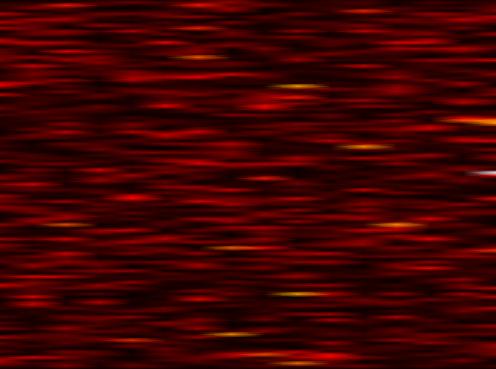
Label: FOFDM